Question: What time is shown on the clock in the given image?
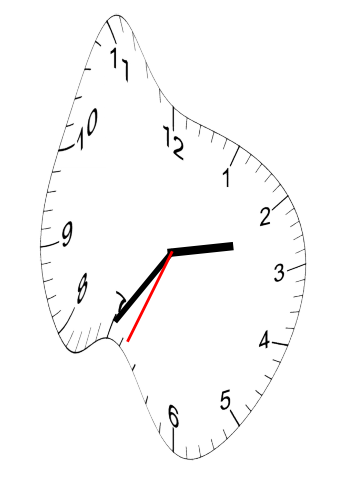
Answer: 02:35:34